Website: crate-barrel
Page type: billing-address
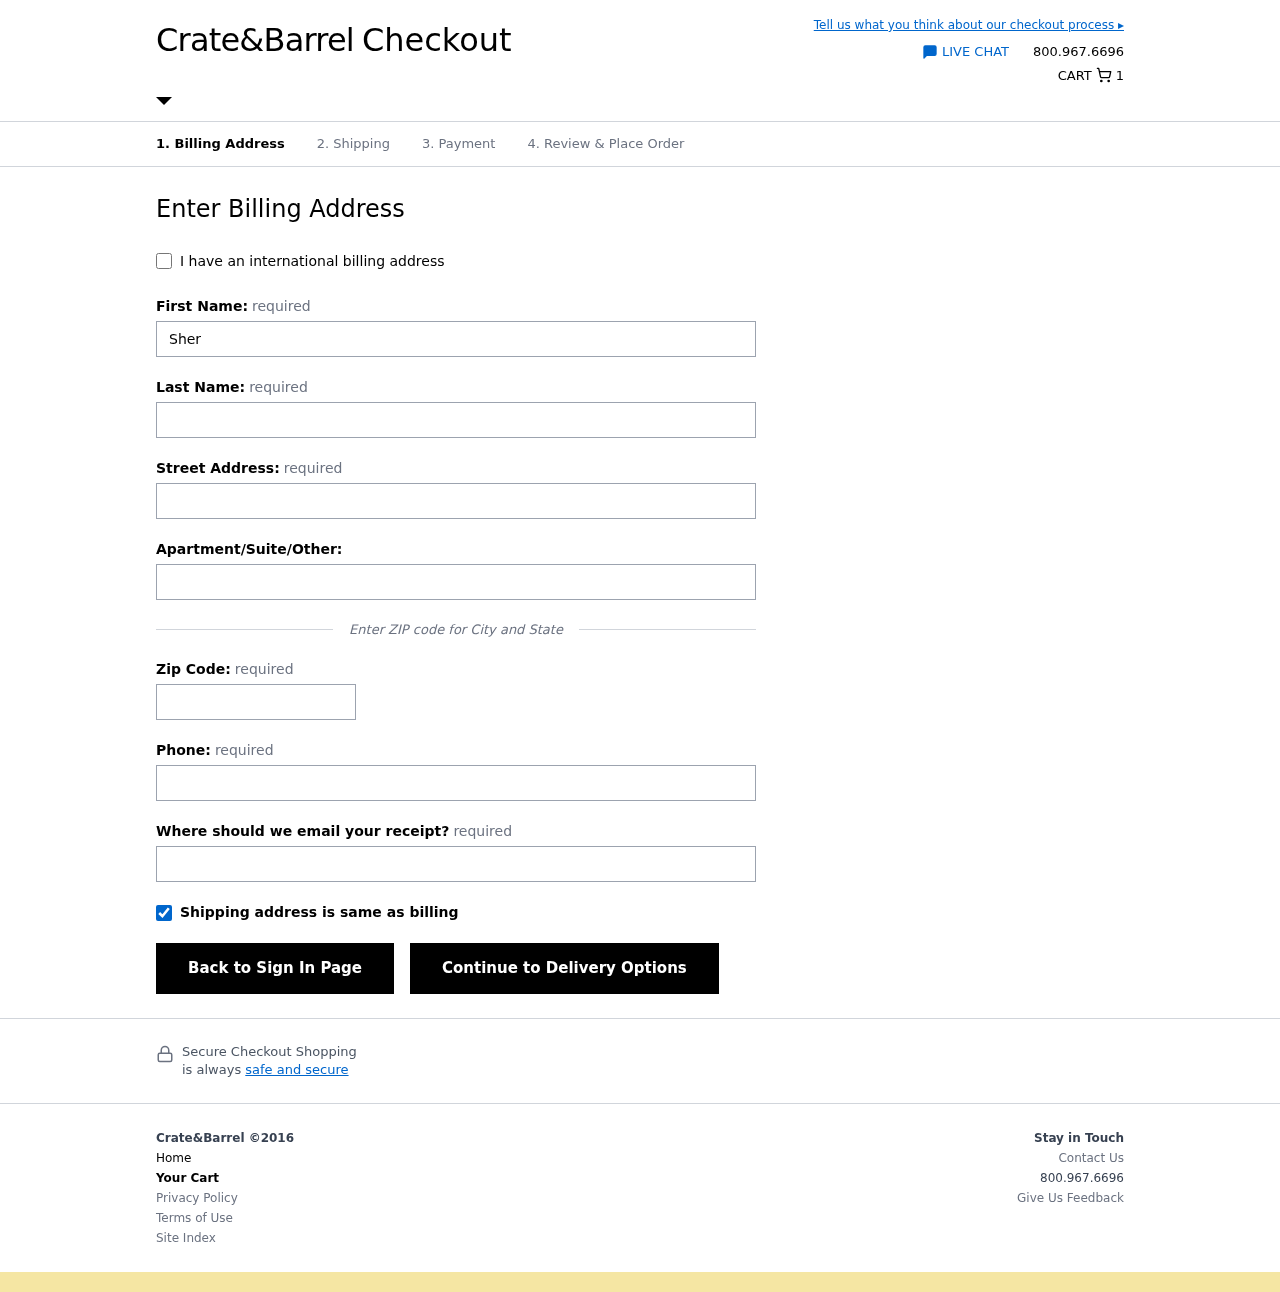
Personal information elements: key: PII_EMAIL
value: sherry_jackson@hotmail.com
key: PII_FIRSTNAME
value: Sherry
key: PII_LASTNAME
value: Jackson
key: PII_PHONE
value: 2078546337
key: PII_POSTCODE
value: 76713
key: PII_STREET
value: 6835 Reyes Fields
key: PII_STREET2
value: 44376 Christina Terrace
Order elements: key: ORDER_NUM_ITEMS
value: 1